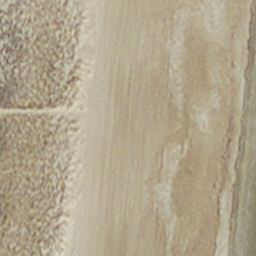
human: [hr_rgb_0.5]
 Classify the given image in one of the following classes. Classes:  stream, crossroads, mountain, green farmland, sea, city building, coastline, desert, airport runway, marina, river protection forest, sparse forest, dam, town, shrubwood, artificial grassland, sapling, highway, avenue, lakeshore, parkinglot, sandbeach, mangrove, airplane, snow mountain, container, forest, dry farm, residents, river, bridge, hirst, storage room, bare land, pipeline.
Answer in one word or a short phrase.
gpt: sandbeach